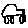
Label: car